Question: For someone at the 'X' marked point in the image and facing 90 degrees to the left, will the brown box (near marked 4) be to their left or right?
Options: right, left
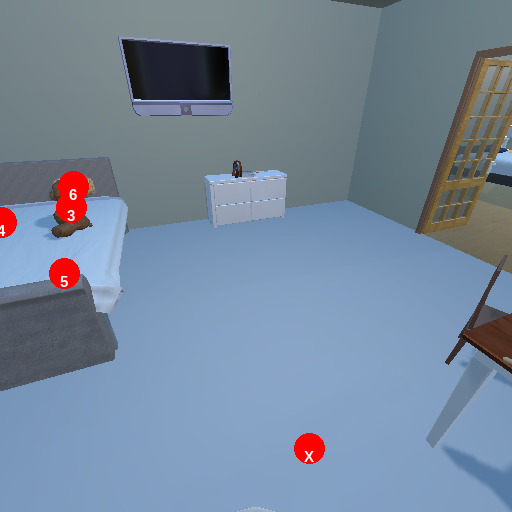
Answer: right